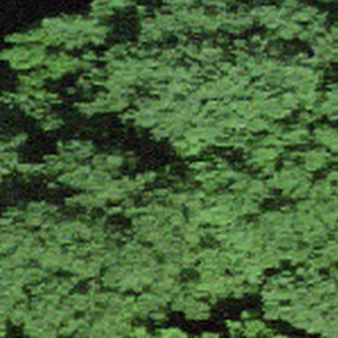
Label: other